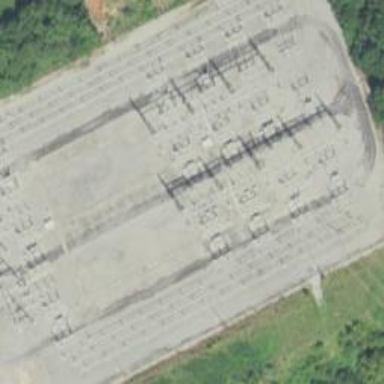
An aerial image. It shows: Switch for power supply.